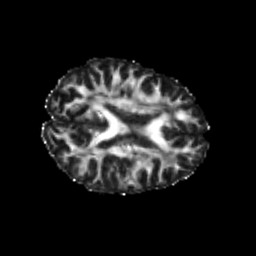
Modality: FA
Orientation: axial
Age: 20
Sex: male
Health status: healthy
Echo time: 0.074 s